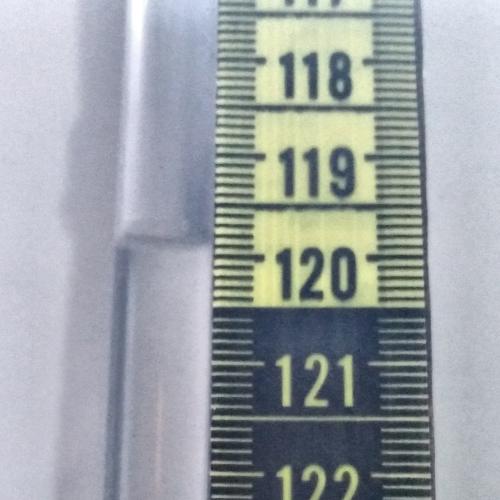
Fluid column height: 119.9 cm